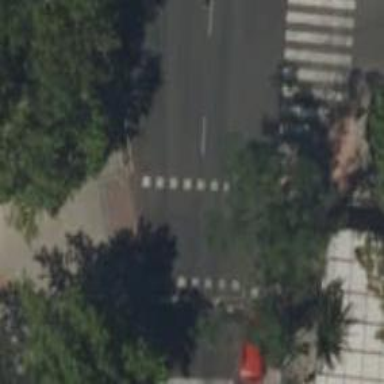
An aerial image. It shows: Road crossing with traffic signals.